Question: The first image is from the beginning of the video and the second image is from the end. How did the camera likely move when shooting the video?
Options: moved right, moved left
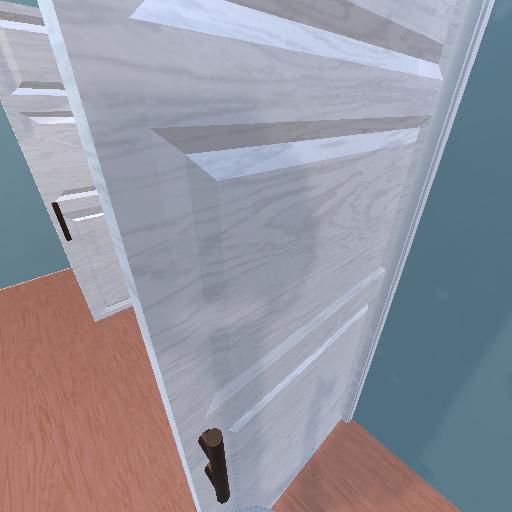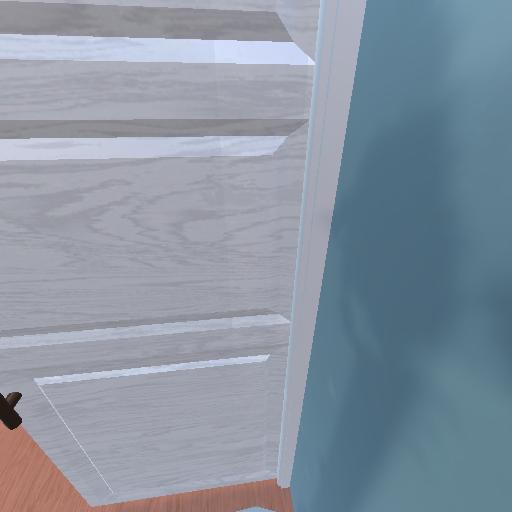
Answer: moved right